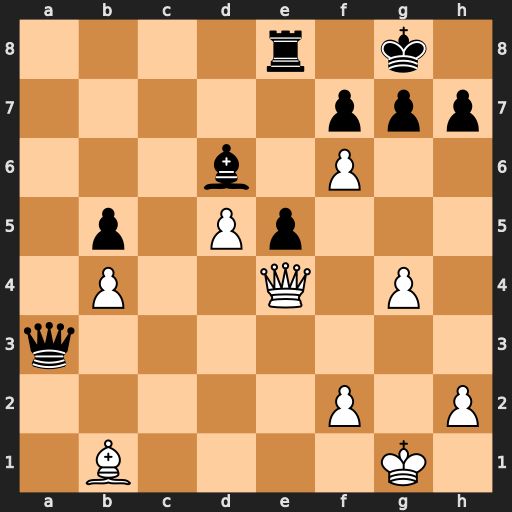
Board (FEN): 4r1k1/5ppp/3b1P2/1p1Pp3/1P2Q1P1/q7/5P1P/1B4K1
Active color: w
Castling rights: -
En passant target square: -
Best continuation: Qxh7+ Kf8 Qxg7#